Question: I would like to create a calculated member within my Calculations inside a SSAS cube, but it has to be based on two separate dimensions (I don't know how to call it in a different, maybe "better" way..). Below there is a picture what I mean:

I need member "FYE" based on values from two dimensions - "Time Calculations" and "Analysis". From "Time Calculations" I have to sum up "YTD" (but only "Actual" from dimension "Analysis") with "ROY" (but only "Budget" from dimension "Analysis"). Is it even possible? If so then how? Thank you for any help in that case :)
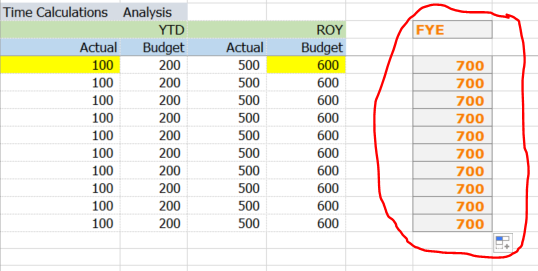
Answer: You have to define measures that return 100 and 600 from your example. Once you have done that, create a calc measure equal to '([DimTimeCalculations].[Time Calculations].[YTD], [DimAnalysis].[Analysis].&[Actual], [Measures].[<measure to produce 100>]) + ([DimTimeCalculations].[Time Calculations].[ROY], [DimAnalysis].[Analysis].&[Budget],[Measures].[,<measure to produce 600>])'.
One caveat - this CM will produce identical results for all members of '[DimTimeCalculations].[Time Calculations]' and '[DimAnalysis].[Analysis]' hierarchies. To fix that you need to create scope assignments for individual members.